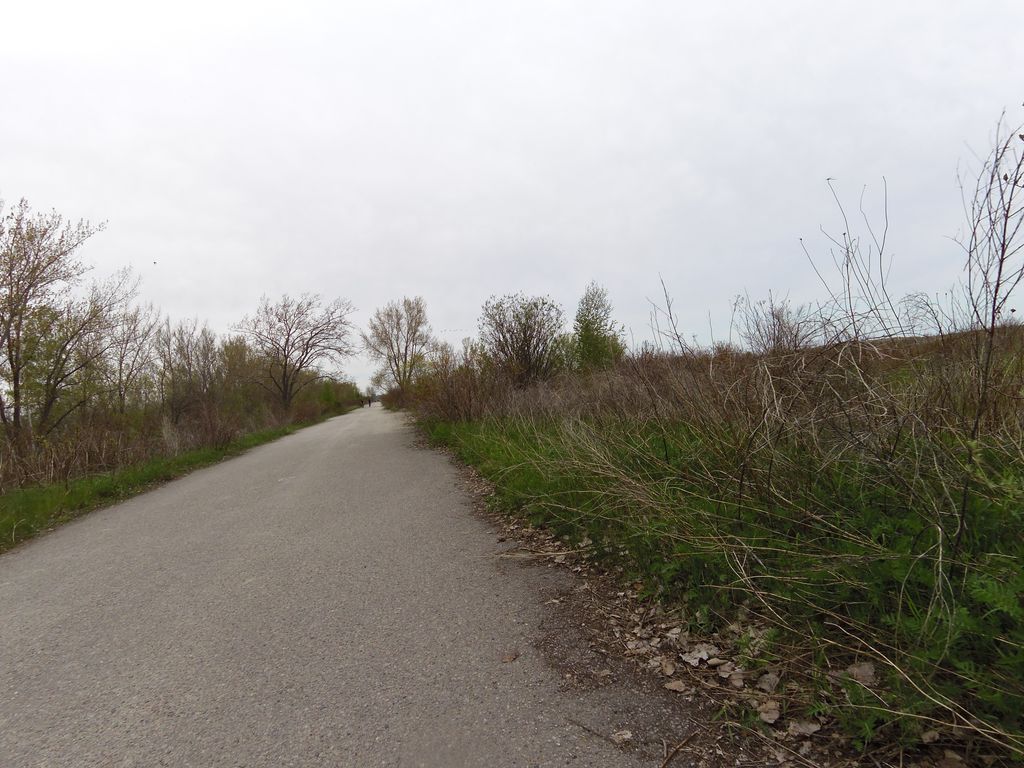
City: toronto